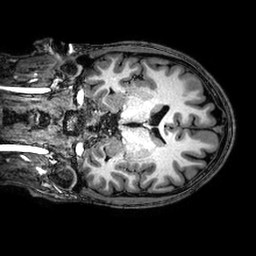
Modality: T1w
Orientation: coronal
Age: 22
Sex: male